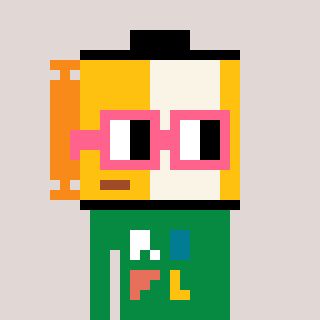
a pixel art character with square pink glasses, a film roll-shaped head and a green-colored body on a warm background